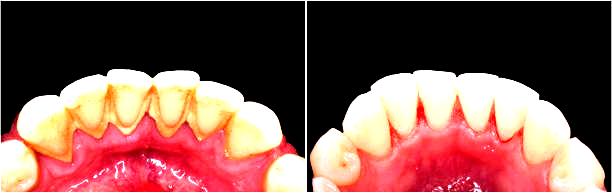
Condition: Calculus